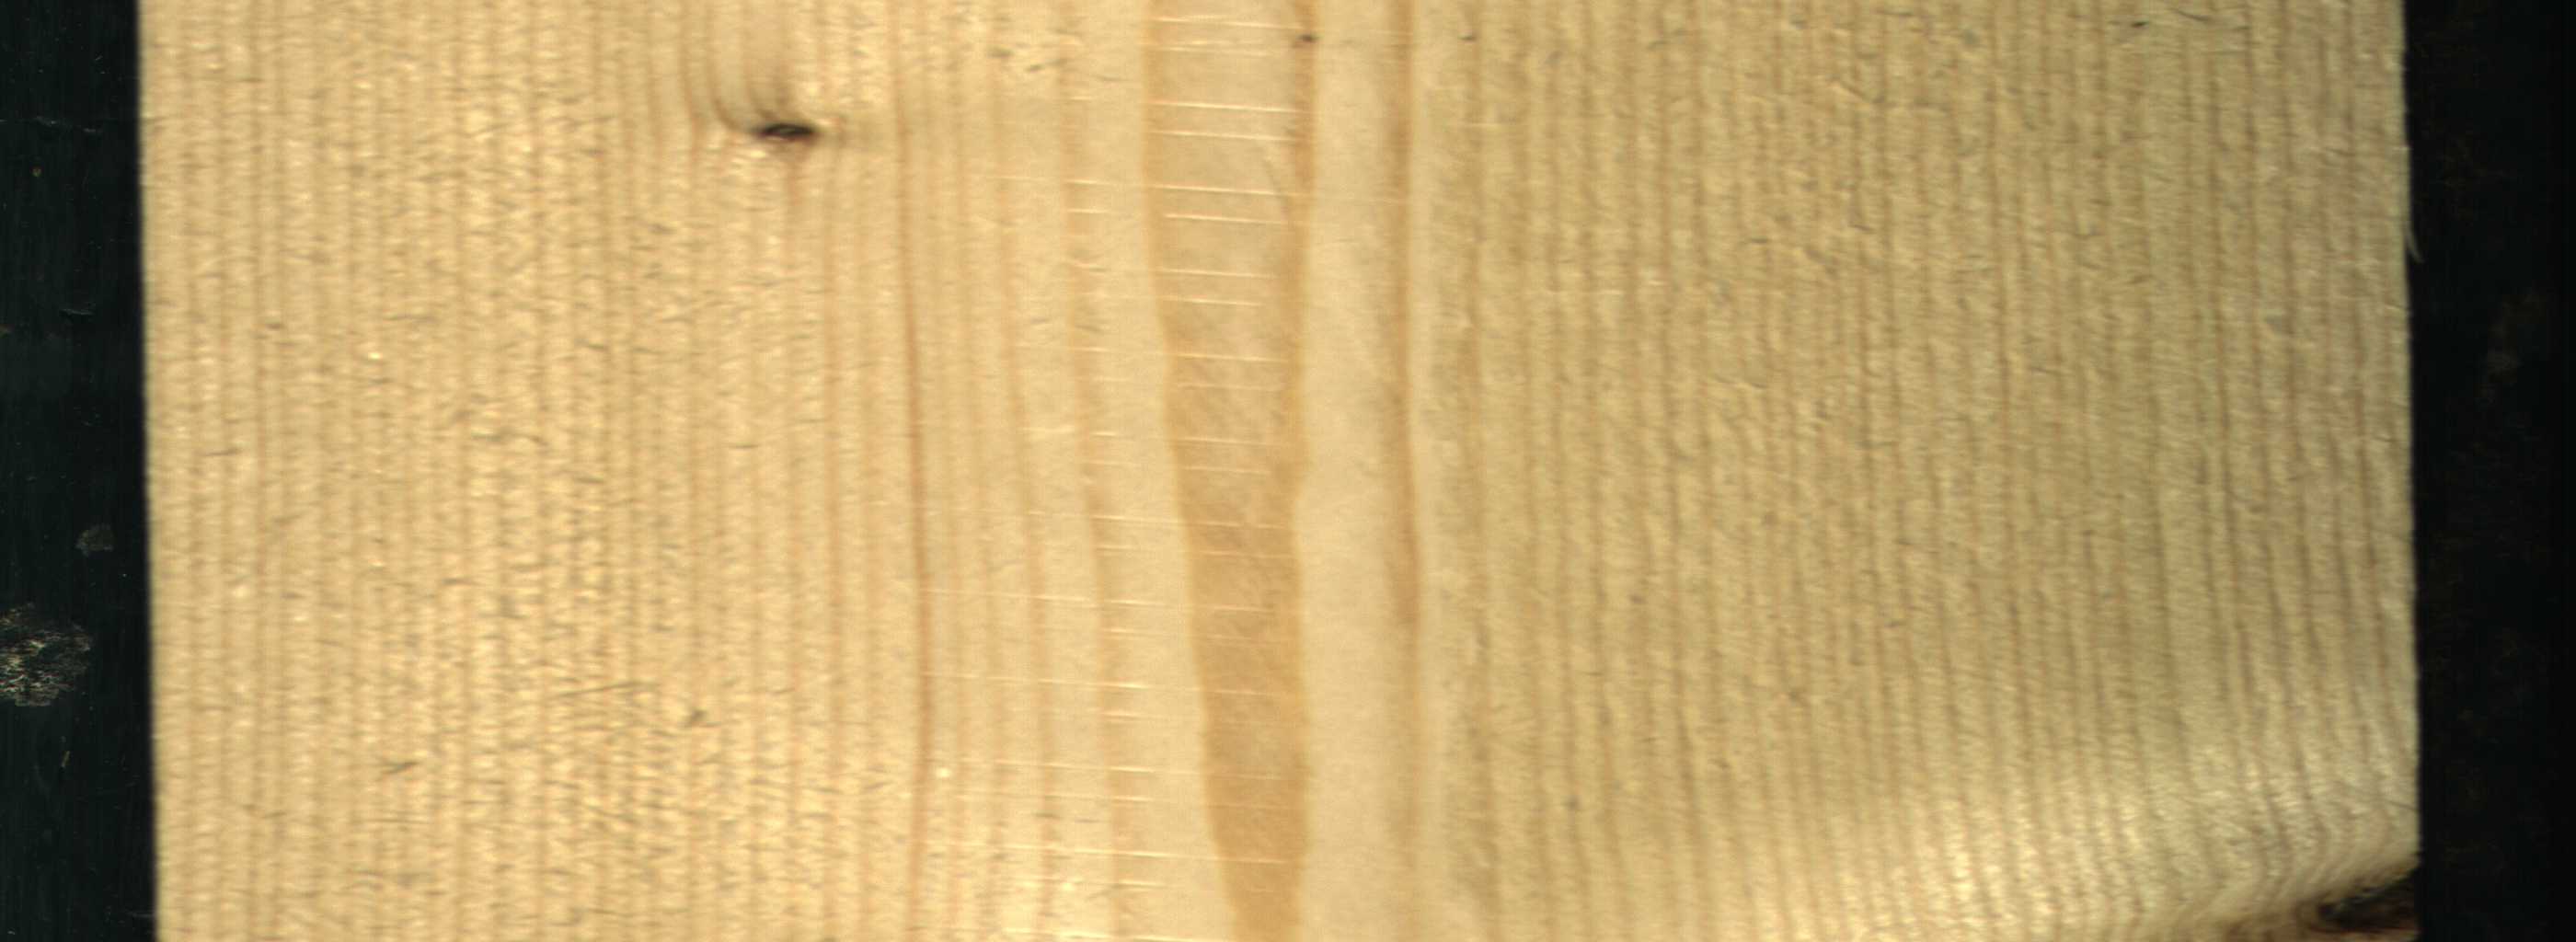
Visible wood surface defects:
Knot_missing
Live_Knot